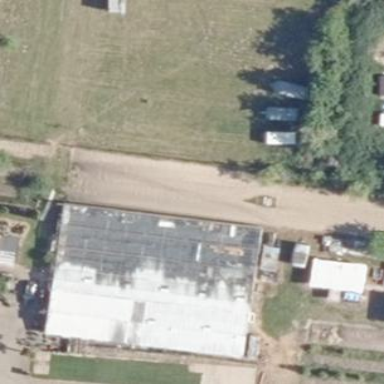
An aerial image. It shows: Greenhouse.